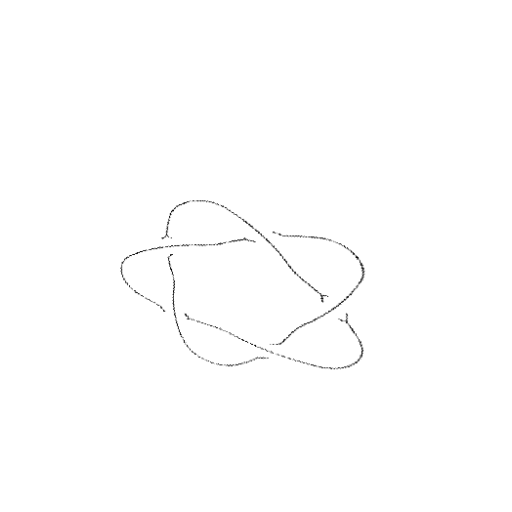
Crossing number: 5